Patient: sex M, age 64
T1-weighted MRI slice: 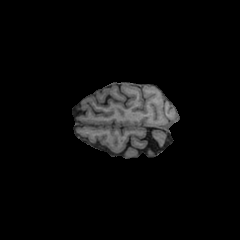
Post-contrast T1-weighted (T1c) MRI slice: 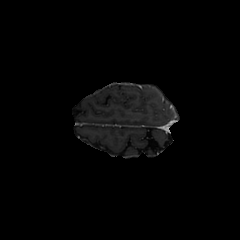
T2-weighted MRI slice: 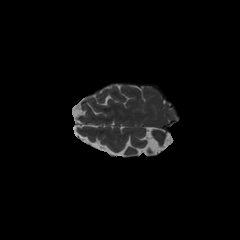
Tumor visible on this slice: no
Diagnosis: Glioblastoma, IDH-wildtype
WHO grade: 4